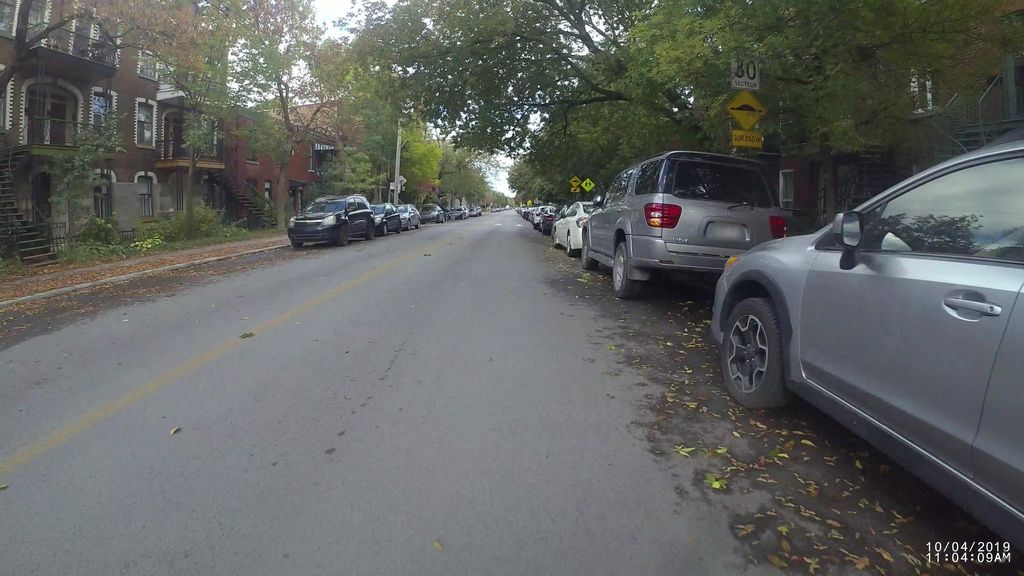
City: montreal